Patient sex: M
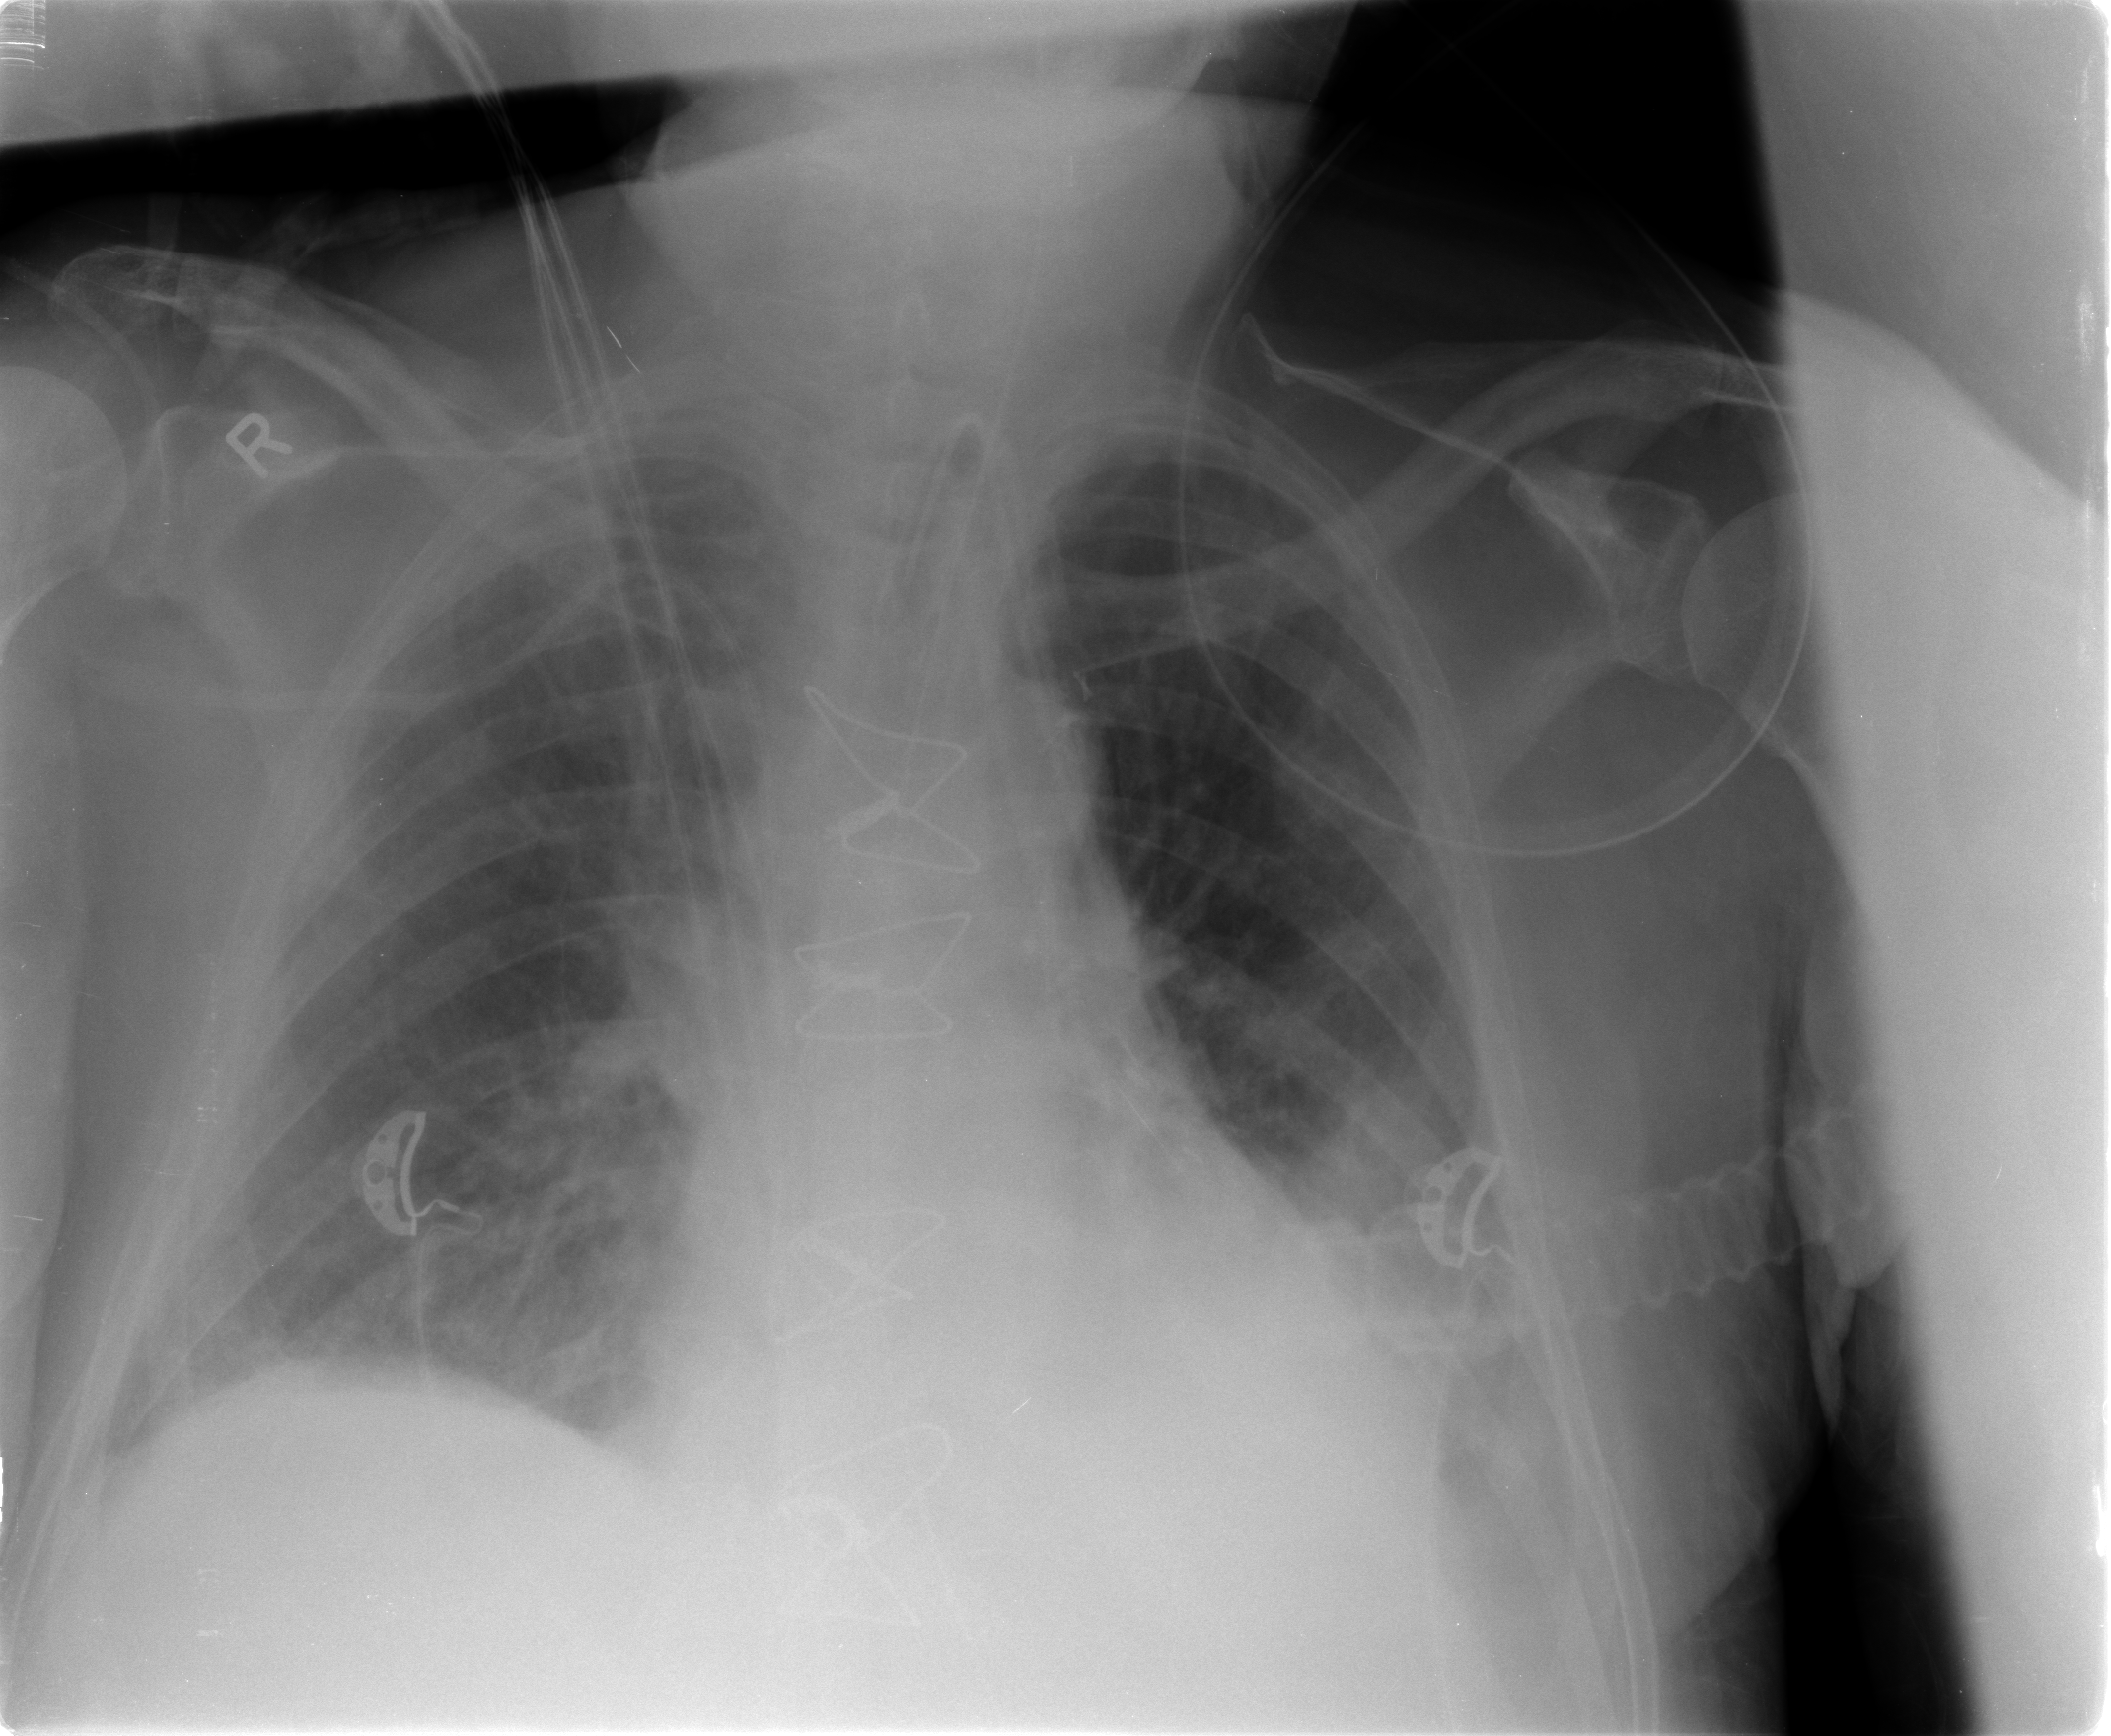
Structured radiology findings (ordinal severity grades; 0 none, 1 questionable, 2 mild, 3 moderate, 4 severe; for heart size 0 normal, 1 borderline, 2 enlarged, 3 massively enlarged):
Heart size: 2
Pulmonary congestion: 2
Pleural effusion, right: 2
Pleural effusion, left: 3
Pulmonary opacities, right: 2
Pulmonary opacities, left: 1
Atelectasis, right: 2
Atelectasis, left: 2